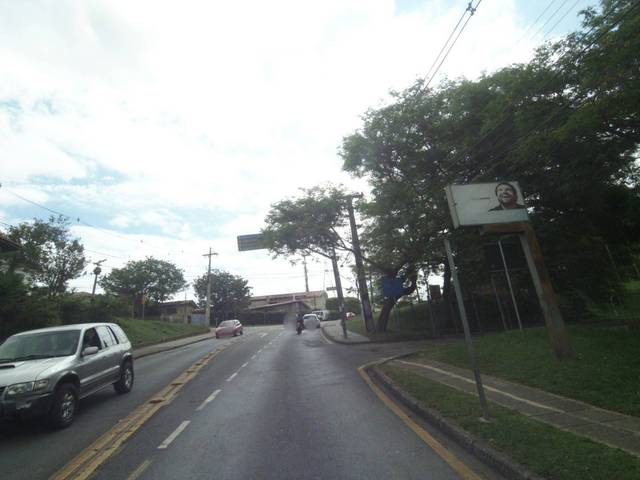
Region: Brazil
Coordinates: -25.386, -49.279